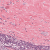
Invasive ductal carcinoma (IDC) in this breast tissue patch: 0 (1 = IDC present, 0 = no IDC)